Interaction volume radius: 10 \u00c5
Interaction volume height: 30 \u00c5
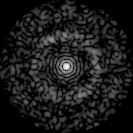
Disorder parameter: 0.8394